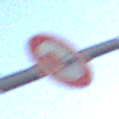
Verkehrszeichen: UeberholverbotKraftfahrzeuge
Umgebung: Outdoor, Nature
Tageszeit: SunriseSunset
Wetter: PartlyCloudy
Licht: Natural
Jahreszeit: NotSpecified
Kontrast: LowContrast